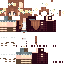
A female human skin with medium skin, wearing brown long hair dressed in a blue hoodie and brown shorts, featuring a closed mouth.